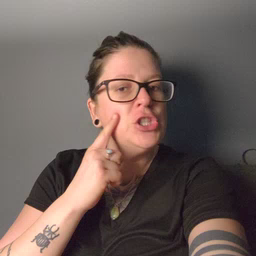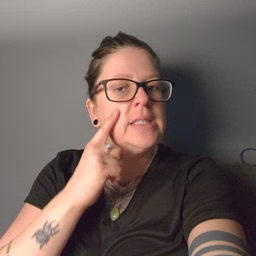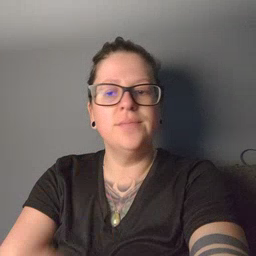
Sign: cheek